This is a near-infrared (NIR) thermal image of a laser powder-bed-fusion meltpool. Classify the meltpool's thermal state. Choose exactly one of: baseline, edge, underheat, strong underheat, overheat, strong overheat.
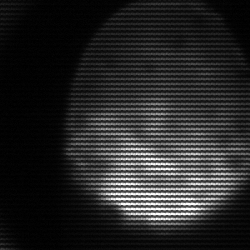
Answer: edge